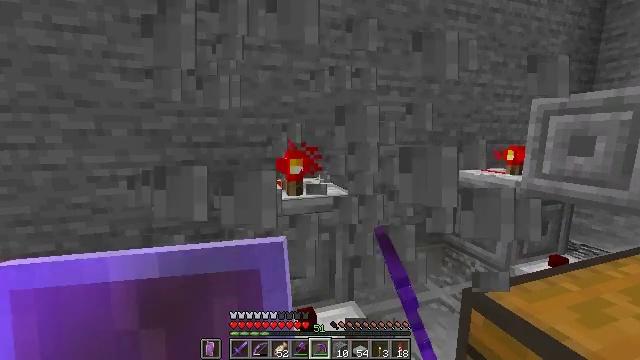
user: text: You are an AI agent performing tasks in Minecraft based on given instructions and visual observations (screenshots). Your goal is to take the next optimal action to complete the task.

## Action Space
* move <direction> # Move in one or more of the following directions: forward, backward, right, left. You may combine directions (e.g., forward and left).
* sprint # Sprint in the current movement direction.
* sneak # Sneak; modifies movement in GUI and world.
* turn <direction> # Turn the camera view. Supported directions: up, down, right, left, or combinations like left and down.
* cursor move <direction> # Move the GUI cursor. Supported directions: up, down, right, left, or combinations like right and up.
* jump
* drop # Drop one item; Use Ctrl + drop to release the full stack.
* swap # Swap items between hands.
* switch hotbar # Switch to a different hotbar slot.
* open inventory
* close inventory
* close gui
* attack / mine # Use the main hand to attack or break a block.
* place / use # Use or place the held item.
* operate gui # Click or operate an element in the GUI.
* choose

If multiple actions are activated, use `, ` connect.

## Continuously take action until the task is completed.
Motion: motion action
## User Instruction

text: Mine the chiseled stone bricks.
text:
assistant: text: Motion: no_op